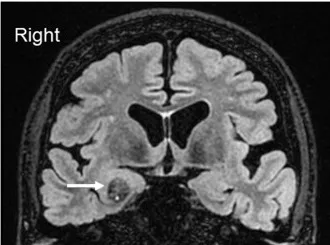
White arrows in coronal fluid-attenuated inversion recovery (FLAIR) image.
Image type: radiology (mri)